Question: Currently I am updating weekly graphs. After I copy and paste the data the graph goes blank. So I have to go to Layout -> Axes Primary Horizontal, and then I have to select show default Axis. The I have to right click and format the Axis and then I have to move fixed to auto. Although that leaves a space on each side so I have to go back select fixed the subtract one from the maximum and add one to the minimum to have the graph correct.
The X-Axis is using dates in 15 min intervals for a week. Is there a way to use a macro to automate this process? Using active.workbook
Example
- - - - - - -
---
The following is what I got from the macro recorder.
'''
Sub Graph()
'
' Graph Macro
'
' Keyboard Shortcut: Ctrl+q
'
Windows("2013W21.xls").Activate
ActiveSheet.ChartObjects("Chart 1").Activate
ActiveChart.Axes(xlCategory).Select
ActiveChart.Axes(xlCategory).MinimumScaleIsAuto = True
ActiveChart.Axes(xlCategory).MaximumScaleIsAuto = True
ActiveChart.Axes(xlCategory).MinimumScale = 41161
ActiveChart.Axes(xlCategory).MaximumScale = 41170
ActiveChart.Axes(xlCategory).MinimumScale = 41162
ActiveChart.Axes(xlCategory).MaximumScale = 41169
Selection.Delete
Application.CutCopyMode = False
ActiveWorkbook.Save
End Sub
'''
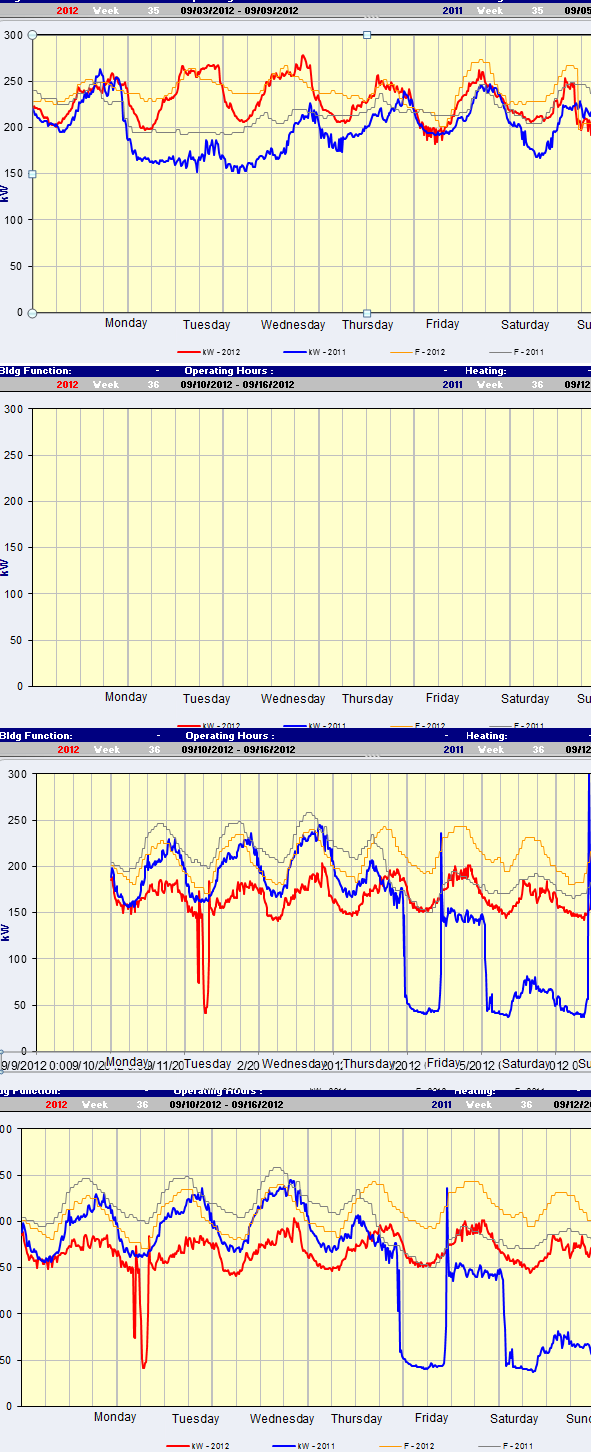
Answer: Sub Tester()
'''
Dim rngDates As Range, sht As Worksheet
Dim wsf As WorksheetFunction
Set wsf = Application.WorksheetFunction
Set sht = ActiveSheet
Set rngDates = sht.Range(sht.Range("B5"), sht.Cells(Rows.Count, 2).End(xlUp))
'set x-axis (with a padding of 1 hour either side)
With ActiveSheet.ChartObjects("Chart 1").Chart
.Axes(xlCategory).MinimumScale = wsf.Min(rngDates) - (1 / 28)
.Axes(xlCategory).MaximumScale = wsf.Max(rngDates) + (1 / 28)
End With
'''
End Sub
This code solves the problem.